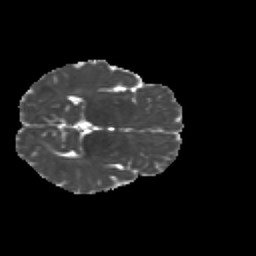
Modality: MD
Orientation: axial
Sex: male
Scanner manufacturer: siemens
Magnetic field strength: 3 T
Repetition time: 5 s
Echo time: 0.071 s